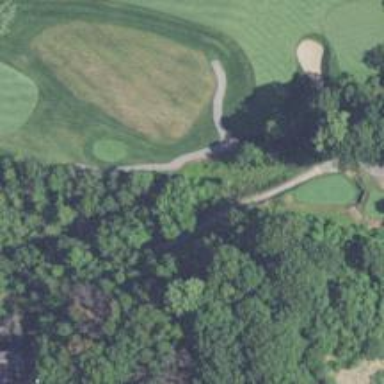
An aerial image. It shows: Path for both road and golf.